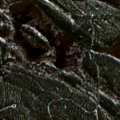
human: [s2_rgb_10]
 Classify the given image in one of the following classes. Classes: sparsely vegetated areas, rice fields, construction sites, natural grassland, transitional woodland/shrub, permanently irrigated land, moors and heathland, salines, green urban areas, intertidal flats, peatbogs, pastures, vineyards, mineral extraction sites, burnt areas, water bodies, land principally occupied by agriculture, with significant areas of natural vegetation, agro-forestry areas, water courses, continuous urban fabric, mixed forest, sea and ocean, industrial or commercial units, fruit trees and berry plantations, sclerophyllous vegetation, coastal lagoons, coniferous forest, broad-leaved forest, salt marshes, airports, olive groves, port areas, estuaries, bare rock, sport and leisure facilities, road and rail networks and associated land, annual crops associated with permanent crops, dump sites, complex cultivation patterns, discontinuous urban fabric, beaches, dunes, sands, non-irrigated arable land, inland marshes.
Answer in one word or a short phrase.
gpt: coniferous forest, transitional woodland/shrub, peatbogs